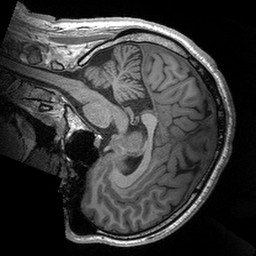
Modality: T1w
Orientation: sagittal
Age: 28
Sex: male
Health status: healthy
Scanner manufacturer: siemens
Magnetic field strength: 3 T
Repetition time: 2.53 s
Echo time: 0.00288 s